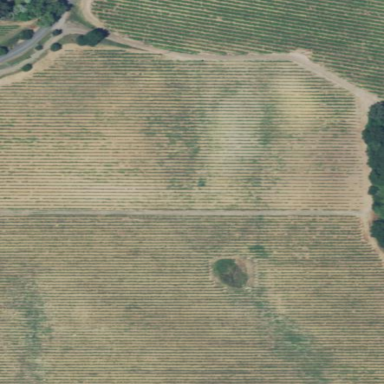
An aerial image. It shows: Vineyard with grape crops.